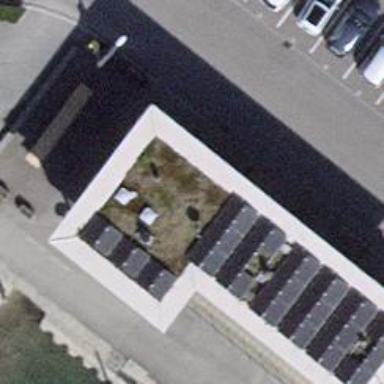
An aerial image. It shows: Retail building.